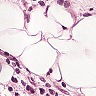
Metastatic tissue present: yes